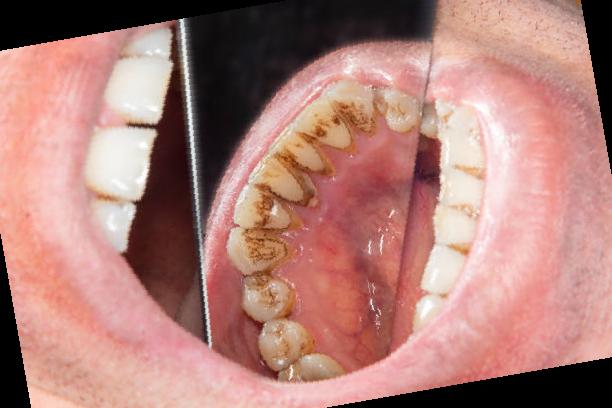
Condition: Calculus